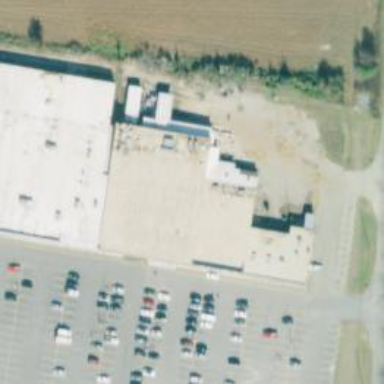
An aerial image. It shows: Supermarket.